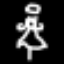
Label: angel